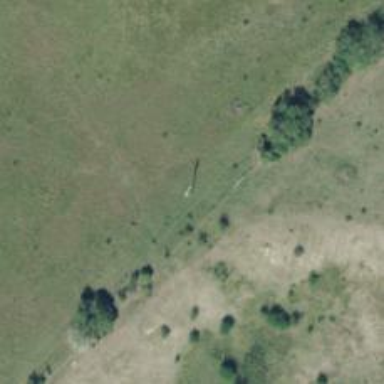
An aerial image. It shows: Power pole.